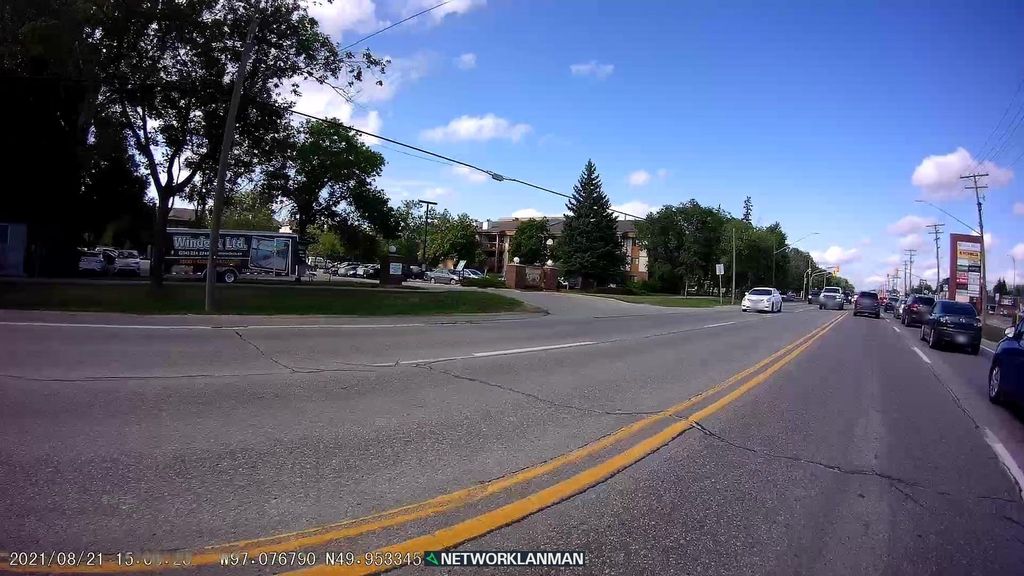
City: winnipeg